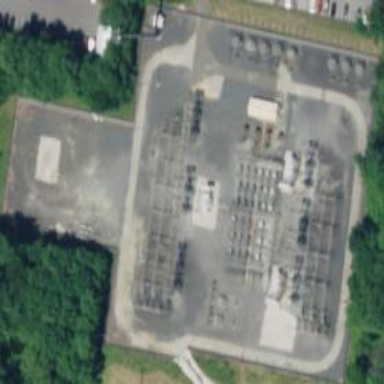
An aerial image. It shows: Distribution substation surrounded by chain link fence.